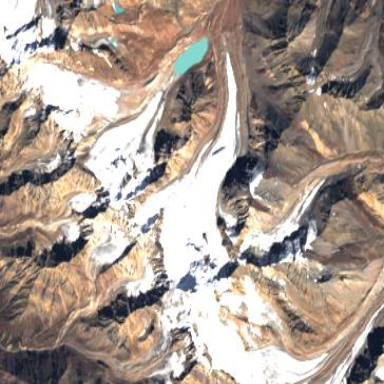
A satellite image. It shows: Majestic glacier in the distance.